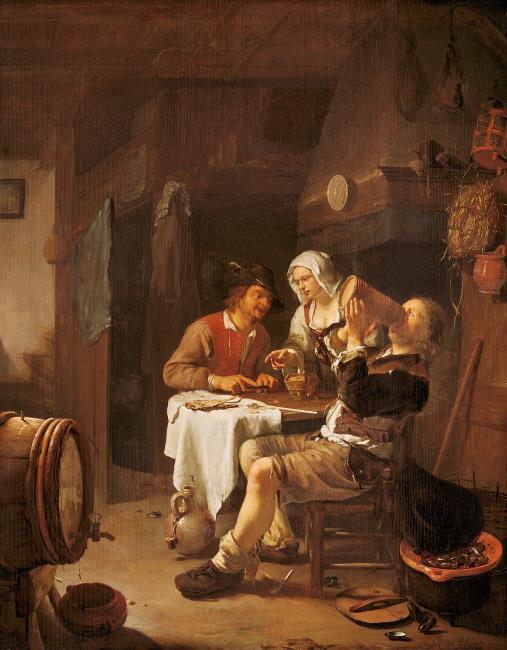
Title: Interior of an inn
Artist: Frans van Mieris (I)
Earliest date: 1655
Latest date: 1657
Genre: painting
Iconography: Tobacco
Keywords: genre, inn scene, eating, drinking